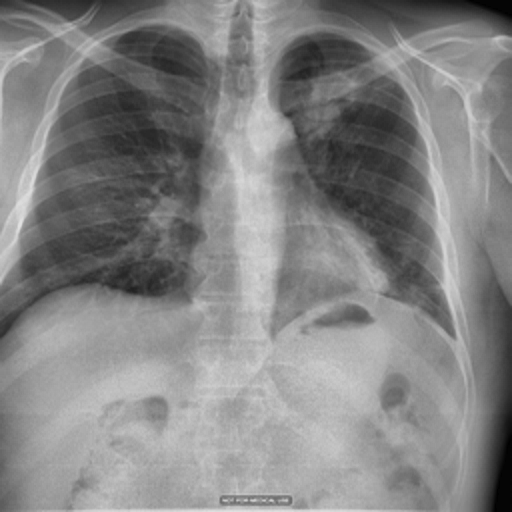
Finding: TUBERCULOSIS